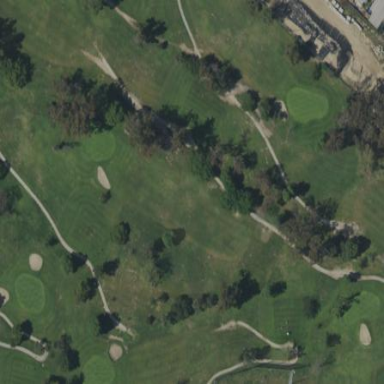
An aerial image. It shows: Grassy area designated as golf fairway.